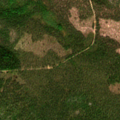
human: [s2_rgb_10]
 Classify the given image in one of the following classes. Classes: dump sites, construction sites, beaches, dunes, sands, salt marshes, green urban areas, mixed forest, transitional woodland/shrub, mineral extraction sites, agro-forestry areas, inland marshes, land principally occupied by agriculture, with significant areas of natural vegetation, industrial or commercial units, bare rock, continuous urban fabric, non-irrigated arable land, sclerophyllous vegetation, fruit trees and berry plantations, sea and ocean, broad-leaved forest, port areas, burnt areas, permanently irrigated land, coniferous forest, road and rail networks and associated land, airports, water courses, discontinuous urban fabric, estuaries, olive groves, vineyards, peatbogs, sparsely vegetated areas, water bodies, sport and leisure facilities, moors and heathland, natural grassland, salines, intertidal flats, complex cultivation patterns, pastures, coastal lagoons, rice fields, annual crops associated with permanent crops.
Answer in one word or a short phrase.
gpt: coniferous forest, mixed forest, transitional woodland/shrub